Aerial crown-view tile of a tropical tree (Barro Colorado Island, Panama), acquired 20240813:
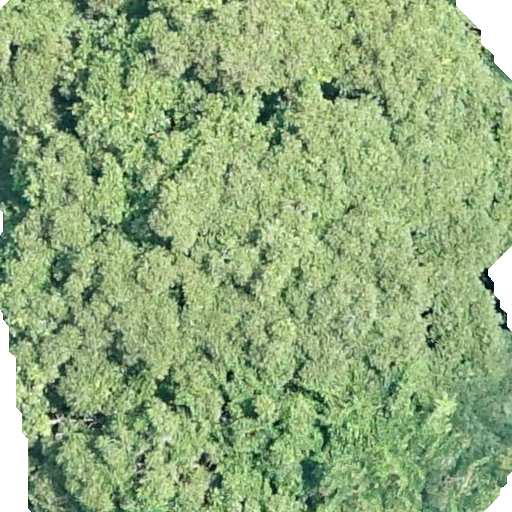
Species: Dipteryx oleifera
GBIF accepted scientific name: Dipteryx oleifera
Crown area: 454.251 m²